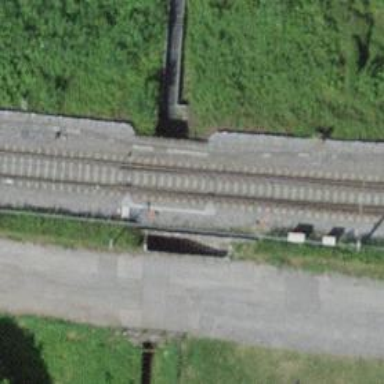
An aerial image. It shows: Tunnel footway.